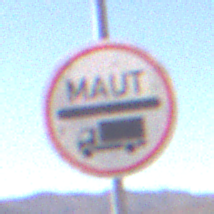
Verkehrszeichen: Mautpflicht
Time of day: Midday
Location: Outdoor (Nature)
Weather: Clear
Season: NotSpecified
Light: Natural